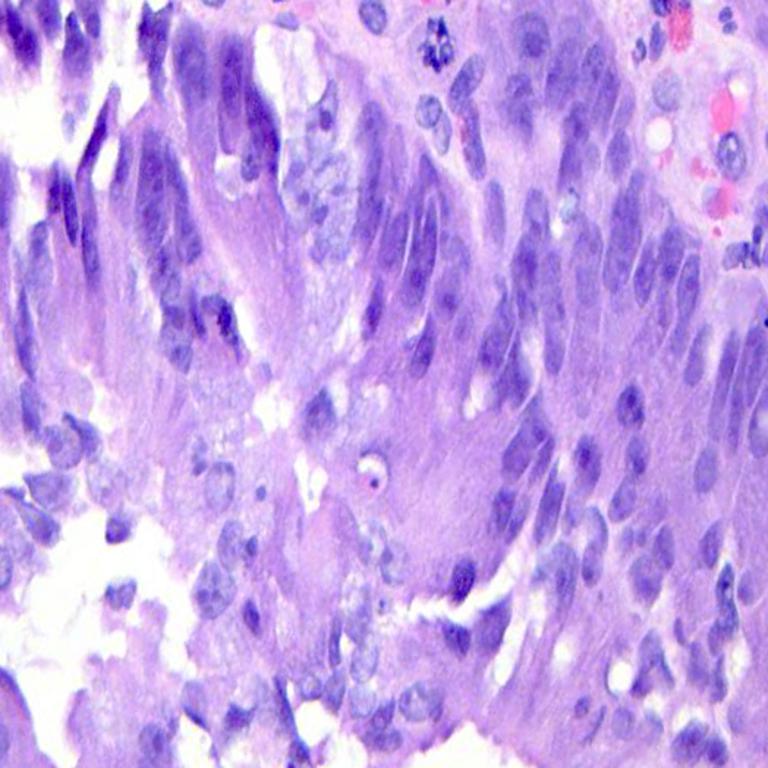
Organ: colon
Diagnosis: adenocarcinomas